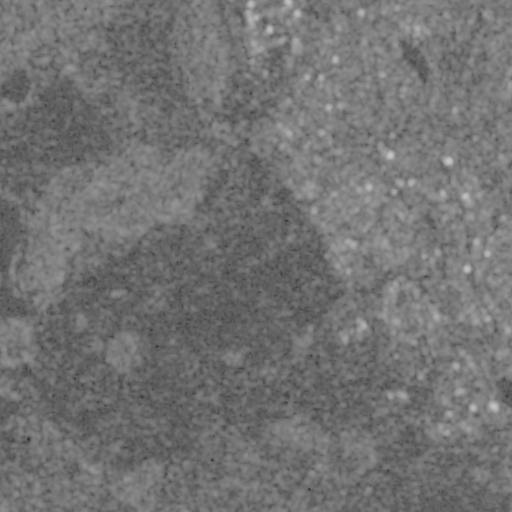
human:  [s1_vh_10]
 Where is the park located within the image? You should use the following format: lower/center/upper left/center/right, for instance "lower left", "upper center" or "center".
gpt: The park is located in the center right of the image.
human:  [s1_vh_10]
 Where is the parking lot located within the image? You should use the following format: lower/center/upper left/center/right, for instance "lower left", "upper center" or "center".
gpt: The parking lot is located in the upper right of the image.
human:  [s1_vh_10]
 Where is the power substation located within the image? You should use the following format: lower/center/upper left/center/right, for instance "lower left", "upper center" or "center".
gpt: The power substation is located in the upper center of the image.
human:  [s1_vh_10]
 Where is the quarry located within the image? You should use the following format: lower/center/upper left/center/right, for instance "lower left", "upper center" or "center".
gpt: The quarry is located in the upper left of the image.
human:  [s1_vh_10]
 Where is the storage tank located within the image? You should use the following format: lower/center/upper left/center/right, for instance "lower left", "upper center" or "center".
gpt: The storage tank is located in the upper center of the image.
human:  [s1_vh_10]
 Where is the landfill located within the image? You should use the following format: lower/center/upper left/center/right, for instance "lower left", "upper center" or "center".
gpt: There is no landfill in the image.

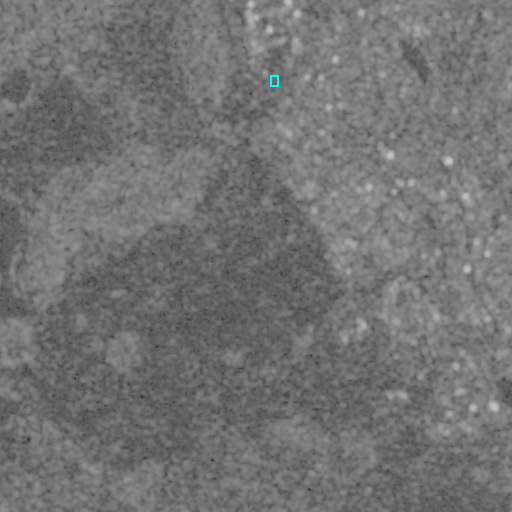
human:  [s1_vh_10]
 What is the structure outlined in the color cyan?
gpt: The structure outlined in cyan is a parking lot.
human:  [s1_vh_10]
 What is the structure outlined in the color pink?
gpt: There is no pink outline.